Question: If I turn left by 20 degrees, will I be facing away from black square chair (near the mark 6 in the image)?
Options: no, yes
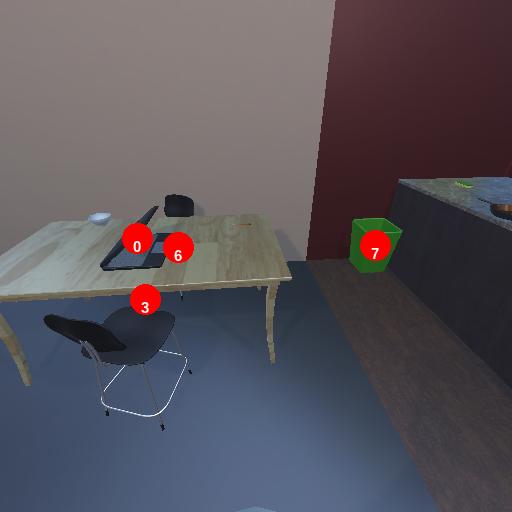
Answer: no